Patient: sex M, age 66
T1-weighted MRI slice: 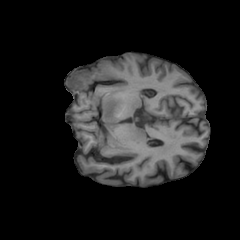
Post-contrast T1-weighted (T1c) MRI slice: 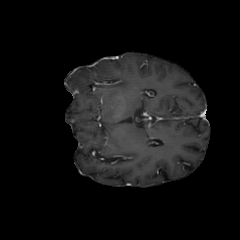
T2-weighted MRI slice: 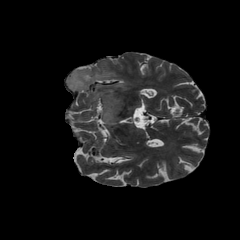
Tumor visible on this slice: yes
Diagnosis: Astrocytoma, IDH-wildtype
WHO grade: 2